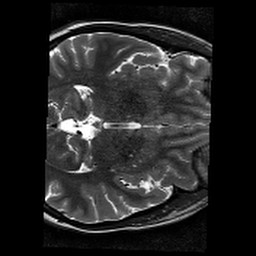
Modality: T2w
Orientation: axial